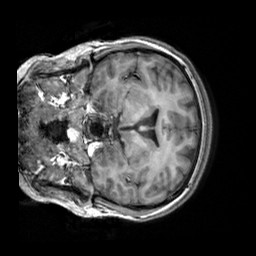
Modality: T1w
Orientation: coronal
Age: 19
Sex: female
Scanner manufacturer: siemens
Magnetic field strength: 3 T
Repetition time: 2.3 s
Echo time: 0.00303 s